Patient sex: F
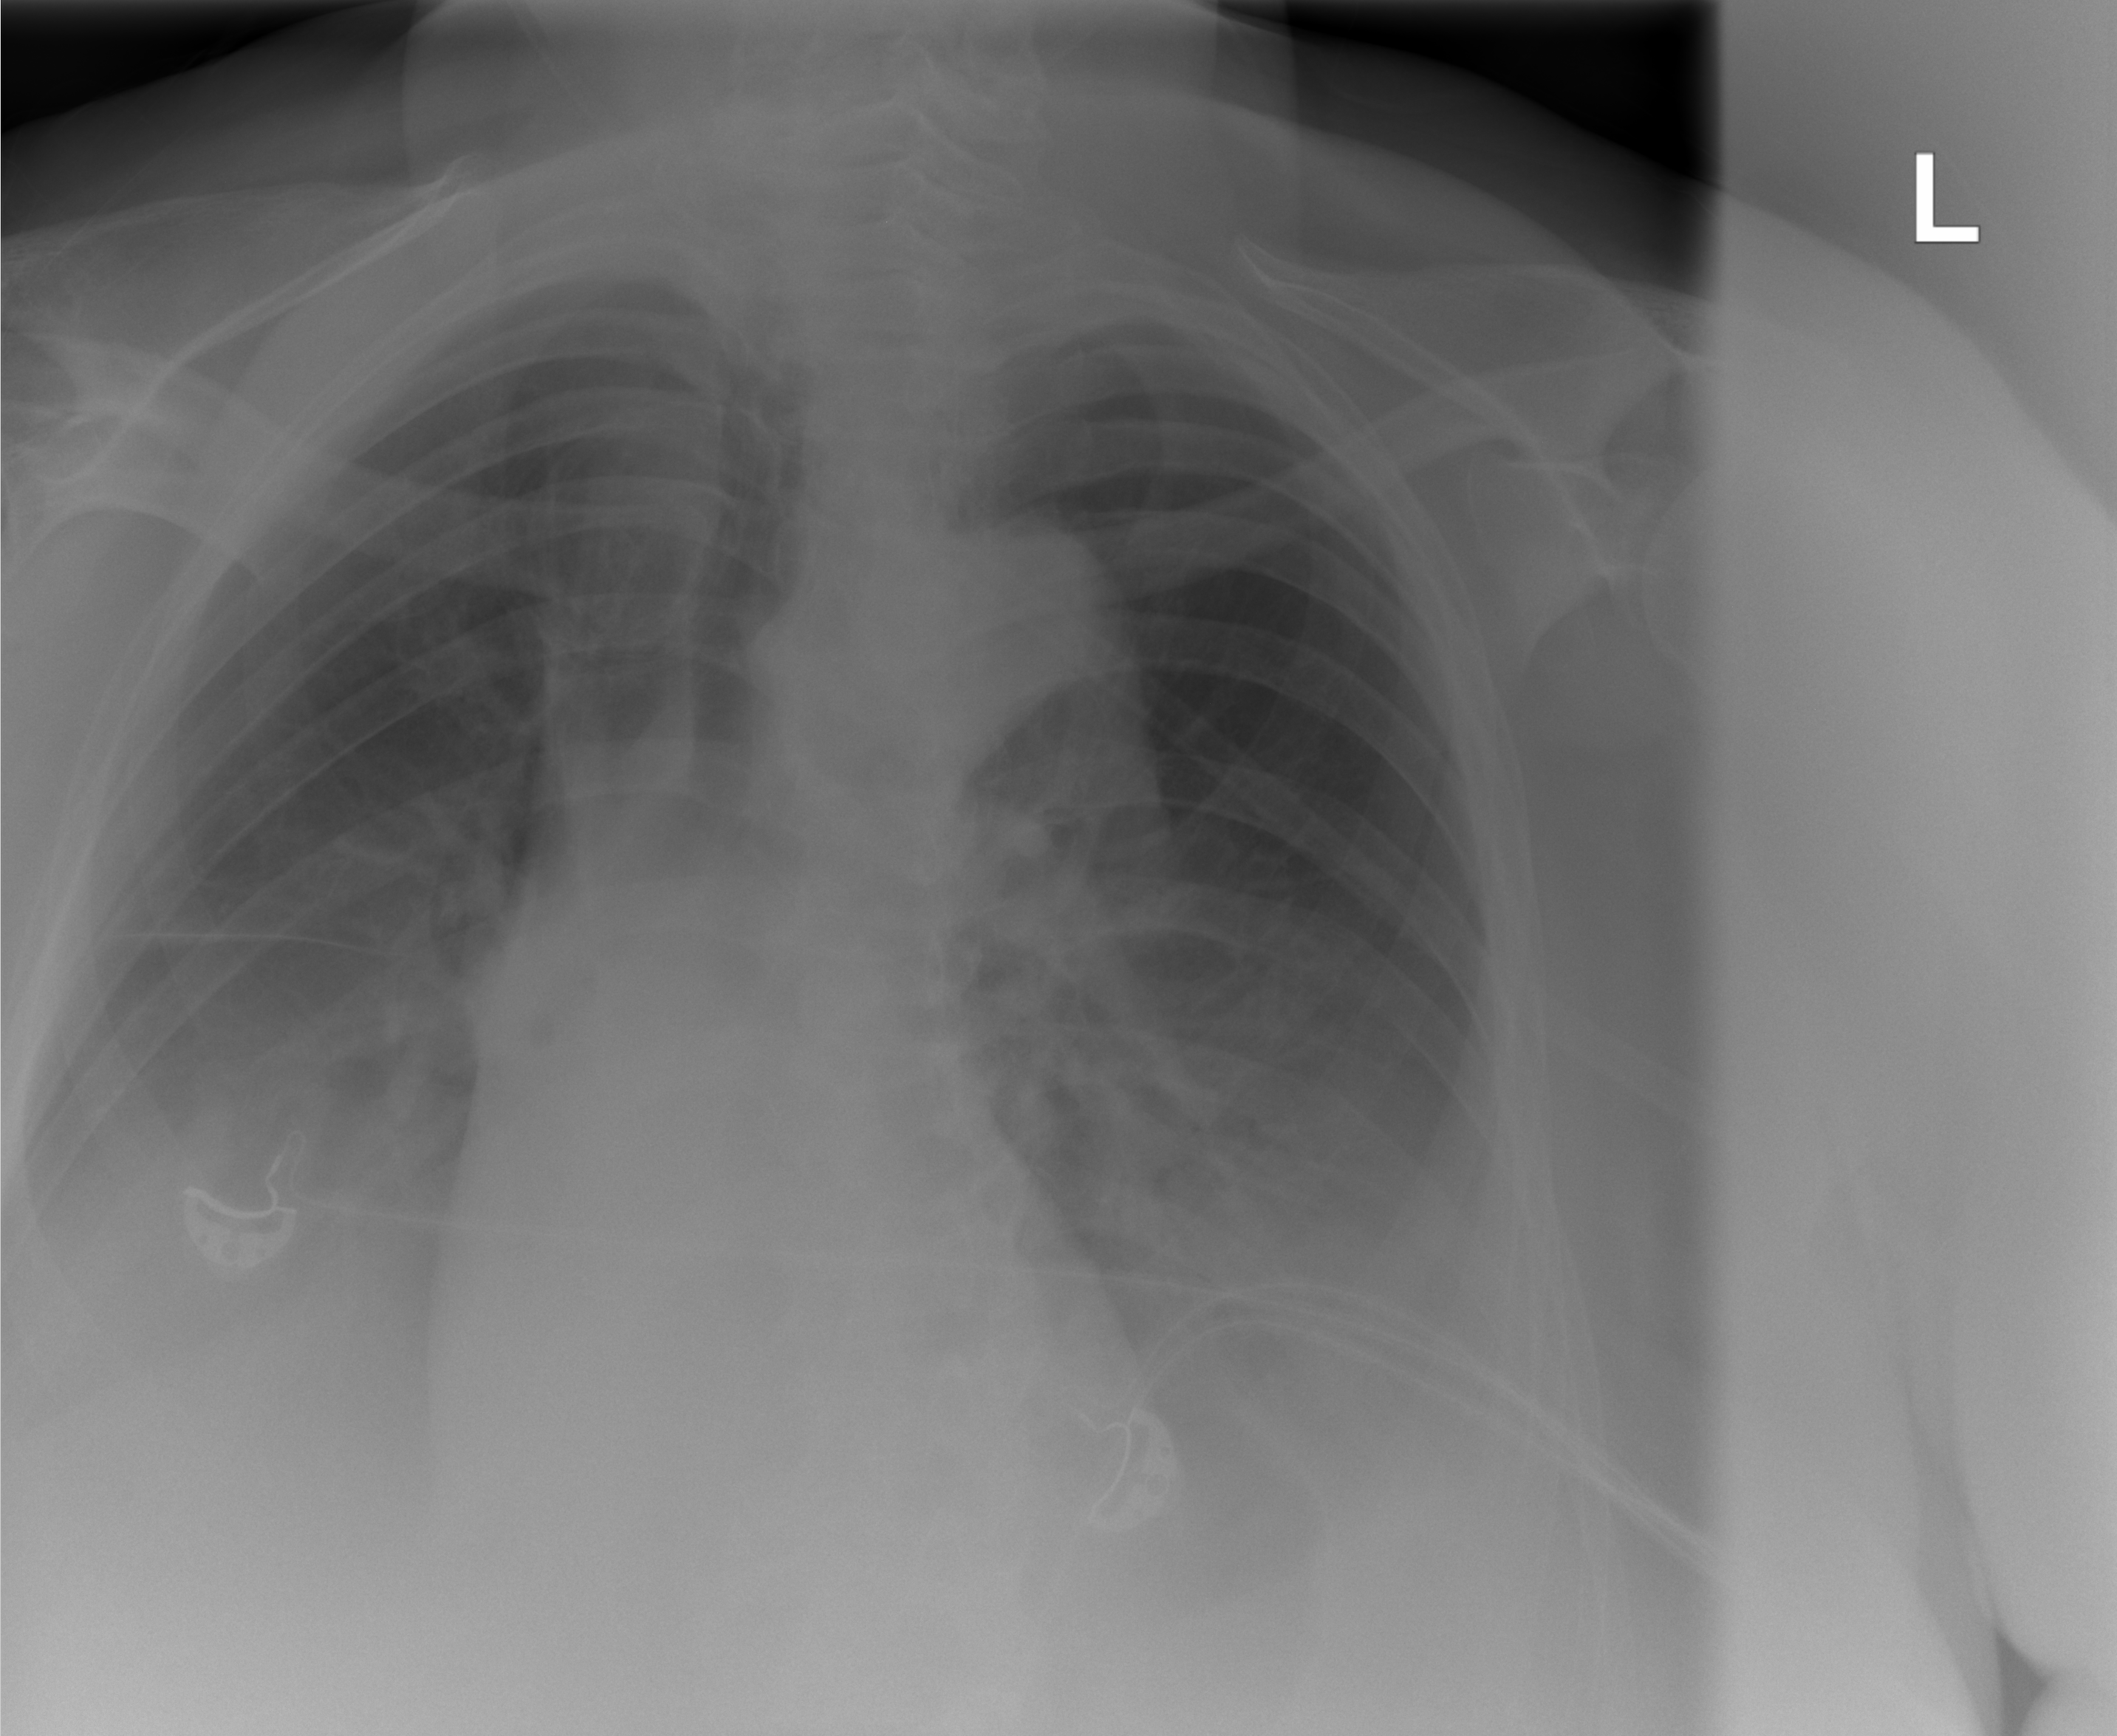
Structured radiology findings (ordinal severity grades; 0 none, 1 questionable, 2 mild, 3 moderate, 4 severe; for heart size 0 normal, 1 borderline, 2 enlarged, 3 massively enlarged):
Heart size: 0
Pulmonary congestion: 0
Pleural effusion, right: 3
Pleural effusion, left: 3
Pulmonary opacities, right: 0
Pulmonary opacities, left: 0
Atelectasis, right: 2
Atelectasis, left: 2